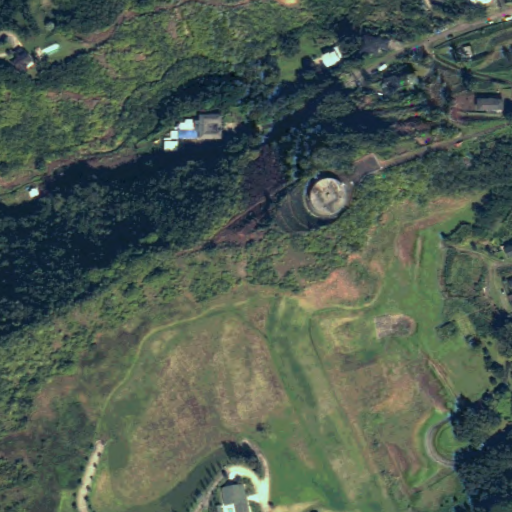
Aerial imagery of mountain in Hawaii named Pu‘ukolo containing only unknown